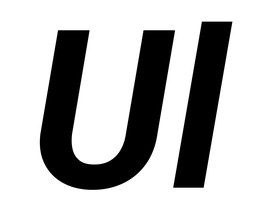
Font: Roboto-Italic_Bold_Italic